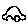
Label: car